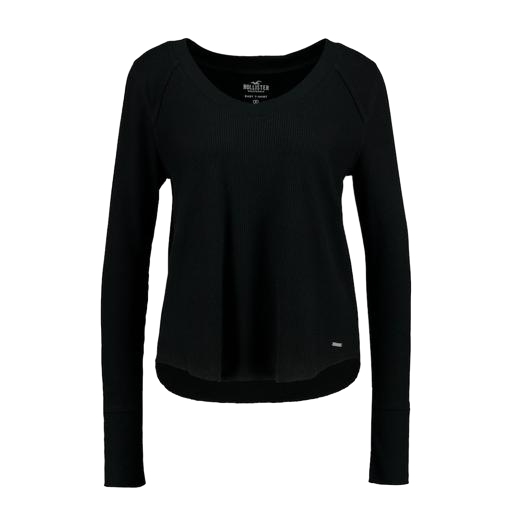
black women's perry thermal long sleeve top, active long-sleeve tee, long-sleeve top, white background